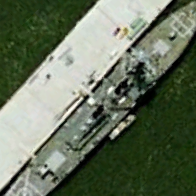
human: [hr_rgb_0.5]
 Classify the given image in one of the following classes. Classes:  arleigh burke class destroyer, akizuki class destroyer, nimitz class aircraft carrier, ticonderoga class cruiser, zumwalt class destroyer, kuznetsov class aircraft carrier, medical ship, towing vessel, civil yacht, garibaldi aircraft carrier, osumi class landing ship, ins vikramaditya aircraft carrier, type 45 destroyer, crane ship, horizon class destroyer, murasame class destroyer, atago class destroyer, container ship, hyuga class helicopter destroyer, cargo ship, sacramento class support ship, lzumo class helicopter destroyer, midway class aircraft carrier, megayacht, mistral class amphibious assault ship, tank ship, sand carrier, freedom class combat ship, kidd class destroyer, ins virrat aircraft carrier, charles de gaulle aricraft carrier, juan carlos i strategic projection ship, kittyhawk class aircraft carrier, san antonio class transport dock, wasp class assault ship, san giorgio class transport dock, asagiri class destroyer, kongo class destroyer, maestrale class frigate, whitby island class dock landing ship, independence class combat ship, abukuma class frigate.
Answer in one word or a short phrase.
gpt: Arleigh Burke class destroyer